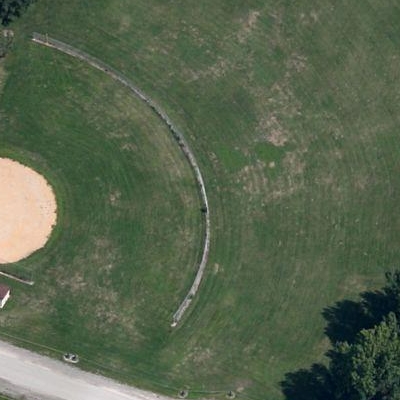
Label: aGrass